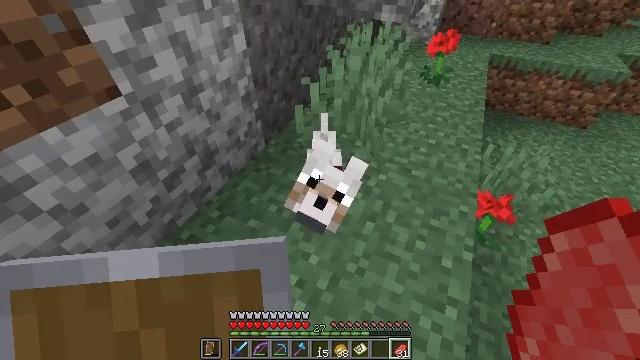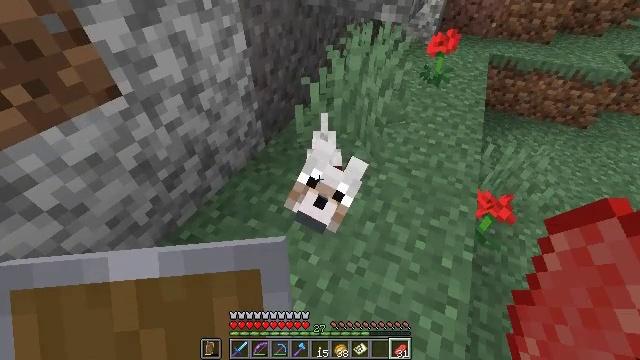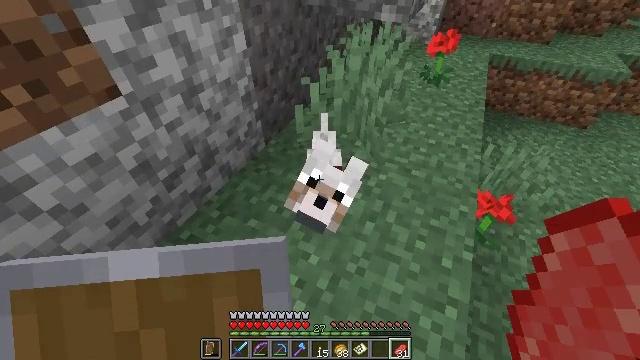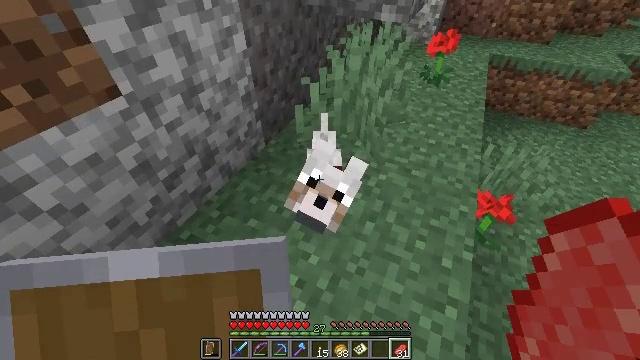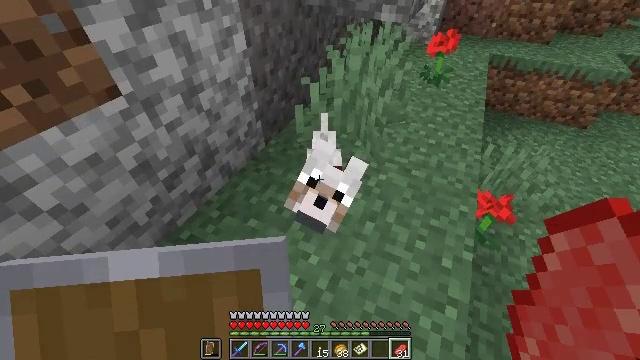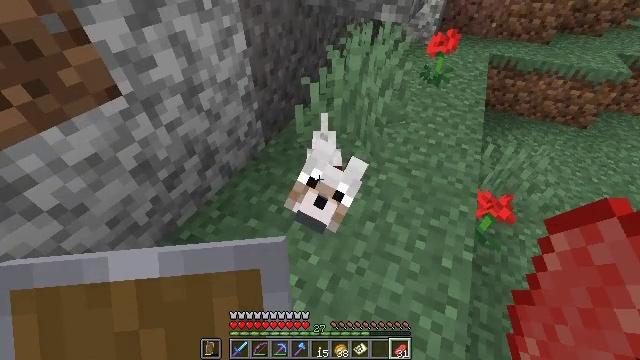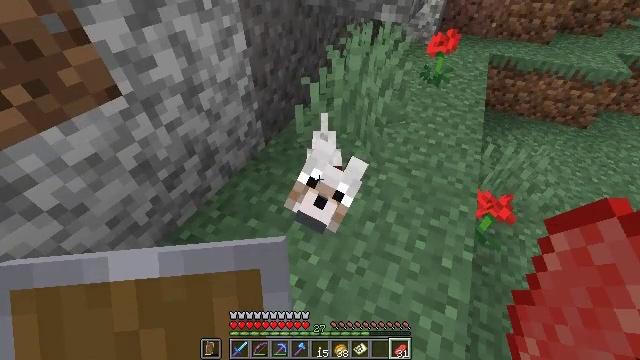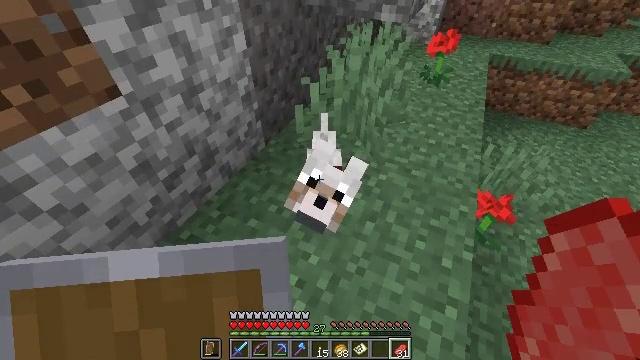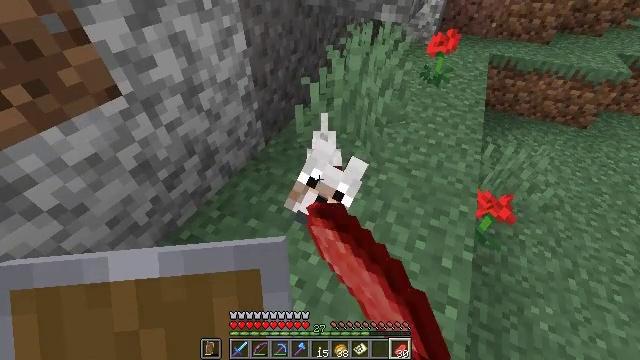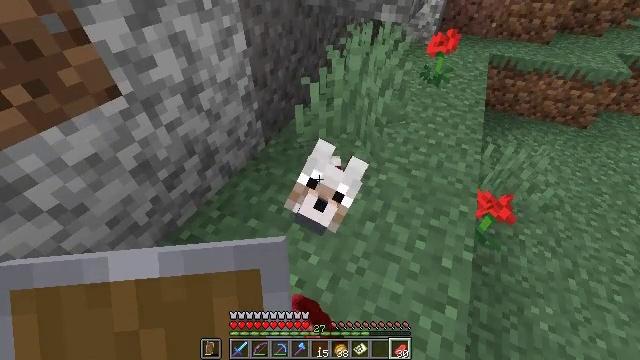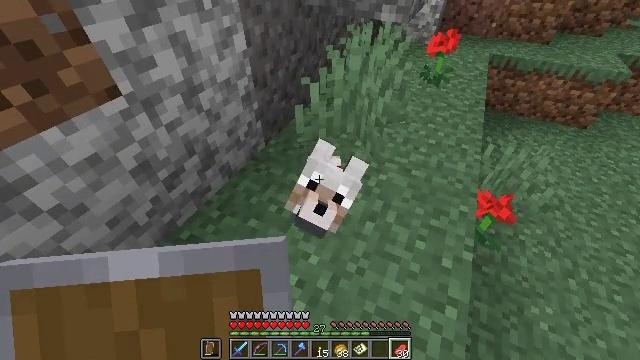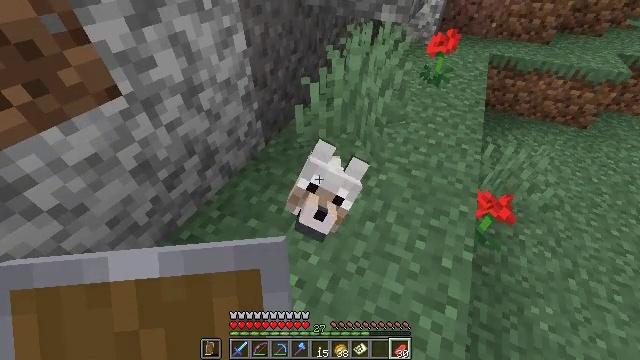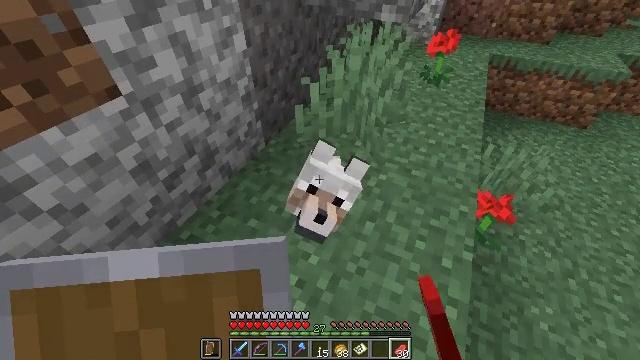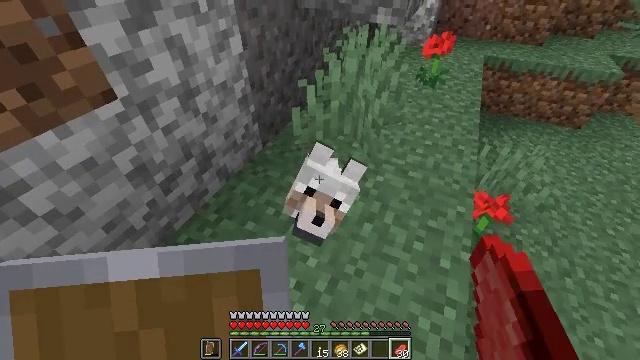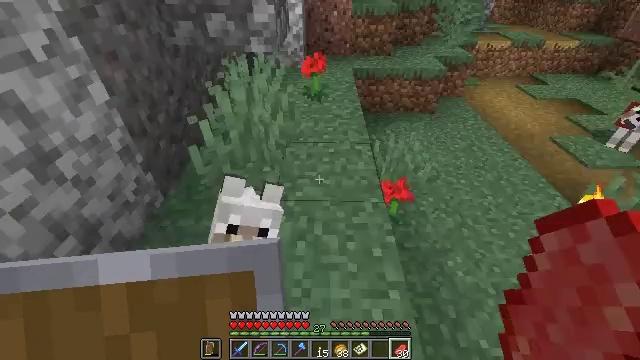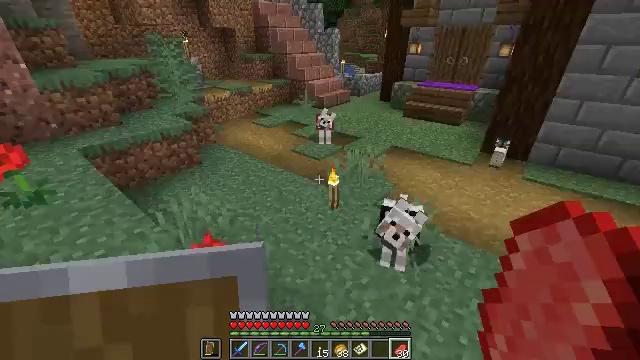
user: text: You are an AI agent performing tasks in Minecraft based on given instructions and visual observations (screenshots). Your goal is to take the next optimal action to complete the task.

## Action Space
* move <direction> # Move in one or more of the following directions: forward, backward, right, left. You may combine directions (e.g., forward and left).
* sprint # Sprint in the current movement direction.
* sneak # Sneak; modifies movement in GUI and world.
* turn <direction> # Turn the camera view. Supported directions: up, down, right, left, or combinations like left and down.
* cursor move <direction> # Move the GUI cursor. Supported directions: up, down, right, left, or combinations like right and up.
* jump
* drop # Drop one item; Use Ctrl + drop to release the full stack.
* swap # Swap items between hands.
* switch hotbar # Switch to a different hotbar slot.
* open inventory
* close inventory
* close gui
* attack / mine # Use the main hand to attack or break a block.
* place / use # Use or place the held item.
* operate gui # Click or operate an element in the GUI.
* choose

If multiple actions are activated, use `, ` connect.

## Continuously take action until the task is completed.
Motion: motion action
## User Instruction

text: Attack the clay block to obtain it.
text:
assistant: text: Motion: no_op
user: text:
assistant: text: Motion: use / place
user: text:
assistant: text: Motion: use / place
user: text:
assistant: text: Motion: no_op
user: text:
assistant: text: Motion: no_op
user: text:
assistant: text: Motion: no_op
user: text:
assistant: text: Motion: no_op
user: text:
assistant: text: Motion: no_op
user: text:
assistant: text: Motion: no_op
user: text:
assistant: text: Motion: no_op
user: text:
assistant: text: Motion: no_op
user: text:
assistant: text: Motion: no_op
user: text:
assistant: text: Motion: no_op
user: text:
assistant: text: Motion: turn right and up
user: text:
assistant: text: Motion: turn right and up
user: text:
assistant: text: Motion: move forward, turn right and up
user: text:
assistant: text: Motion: move forward, turn up
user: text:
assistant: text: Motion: move forward, sprint
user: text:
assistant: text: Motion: move forward, sprint
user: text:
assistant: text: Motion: move forward, sprint
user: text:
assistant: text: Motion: move forward
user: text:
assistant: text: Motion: move forward, turn right and down
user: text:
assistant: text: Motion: move forward, turn right and down
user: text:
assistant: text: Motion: move forward, turn left and down
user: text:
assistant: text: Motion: move forward
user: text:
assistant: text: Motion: move forward
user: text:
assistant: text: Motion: move forward
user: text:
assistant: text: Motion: move forward, turn left and up, jump
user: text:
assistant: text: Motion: move forward, turn left and up, jump
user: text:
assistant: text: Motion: move forward, turn left and up, jump